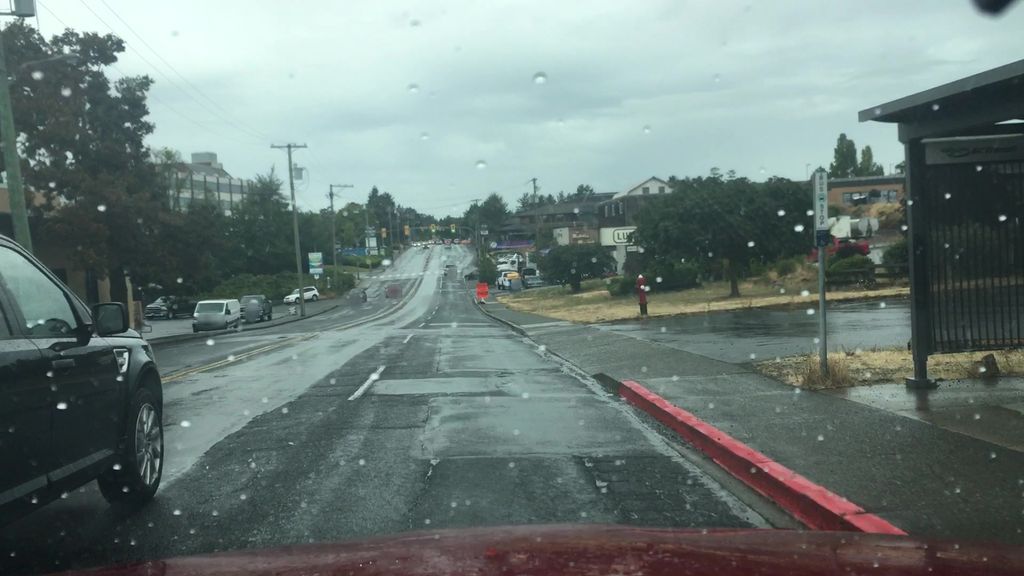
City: victoria